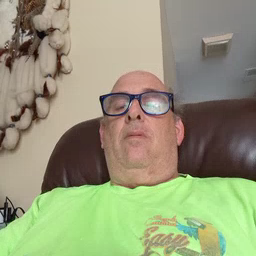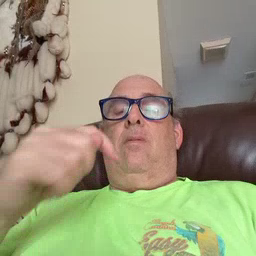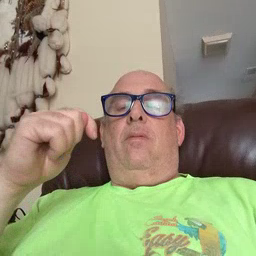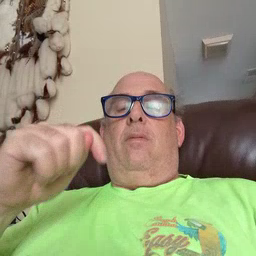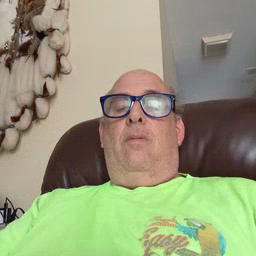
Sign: toy